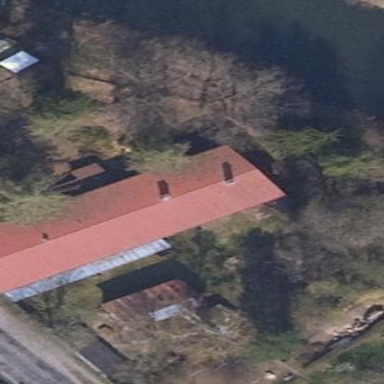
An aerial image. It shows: Building with gabled roof.